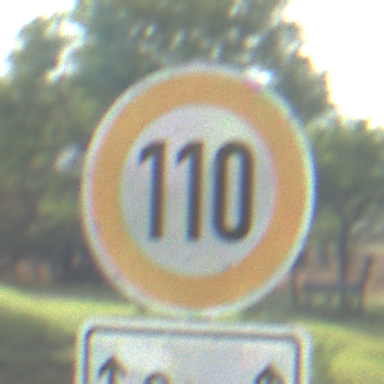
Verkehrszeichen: Geschwindigkeit110
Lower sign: LaengeEinerStrecke2
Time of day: MorningAfternoon
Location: Outdoor (Nature)
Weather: PartlyCloudy
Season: NotSpecified
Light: Natural